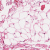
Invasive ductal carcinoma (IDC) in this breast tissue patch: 0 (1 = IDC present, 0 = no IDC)